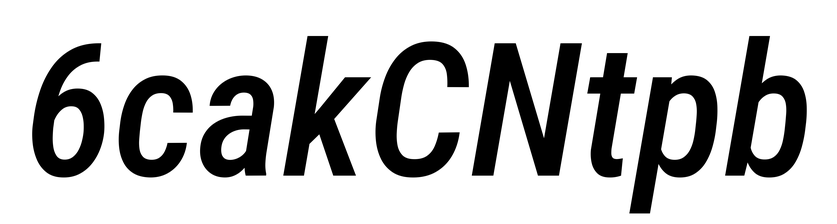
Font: Roboto-Italic_Condensed_Medium_Italic